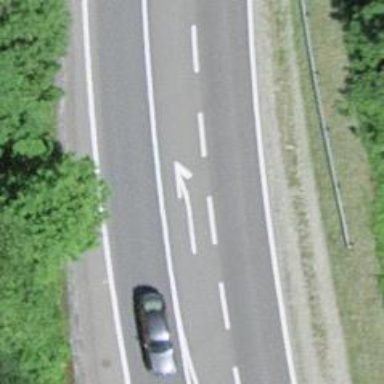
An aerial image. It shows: Asphalt road classified as primary highway.